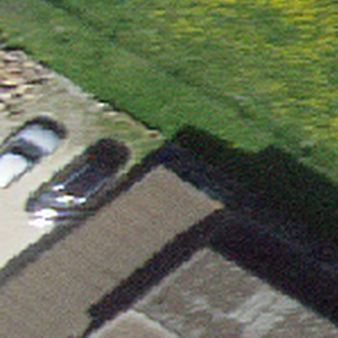
Label: other